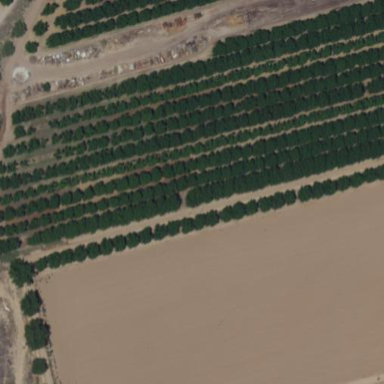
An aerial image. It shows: Orchard.